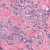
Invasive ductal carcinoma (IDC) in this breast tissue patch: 1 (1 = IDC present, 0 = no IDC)